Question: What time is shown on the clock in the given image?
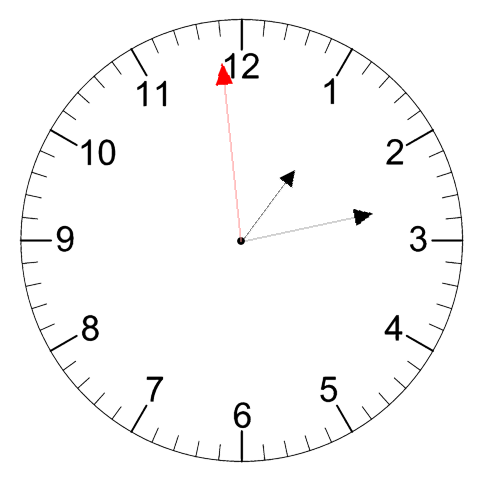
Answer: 01:12:59